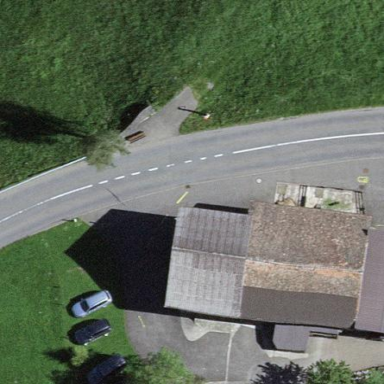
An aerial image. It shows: Barn.